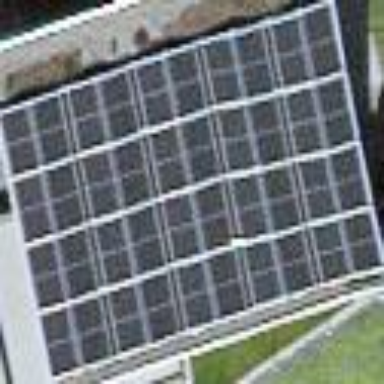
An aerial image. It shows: Solar power generator with photovoltaic panels.